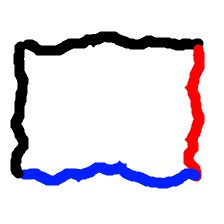
Shape: rectangle